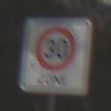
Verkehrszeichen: BeginnZone30
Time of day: Midday
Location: Outdoor (Nature)
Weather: PartlyCloudy
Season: NotSpecified
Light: Natural